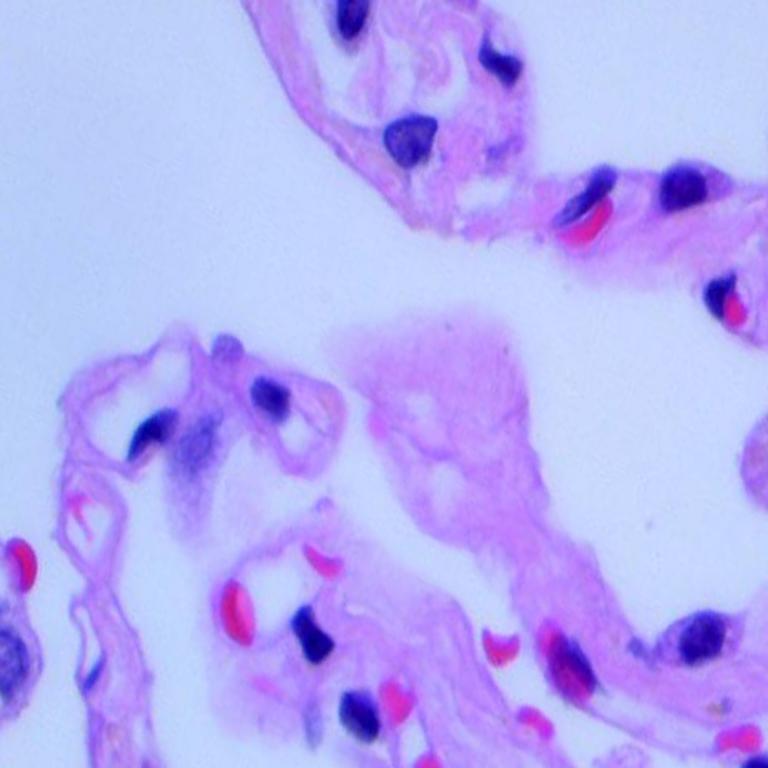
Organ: lung
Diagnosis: benign